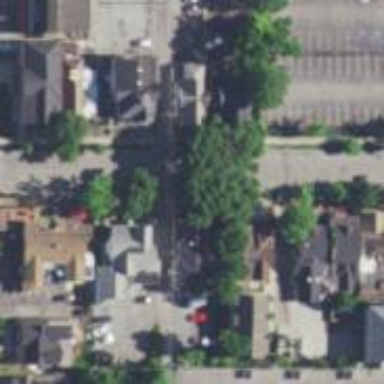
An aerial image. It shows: Alley classified as service road.